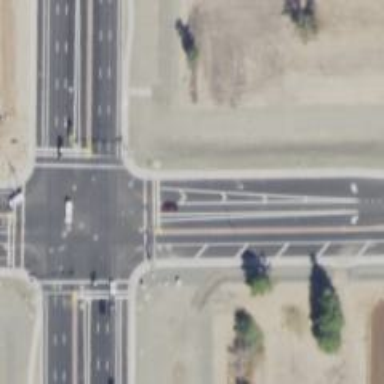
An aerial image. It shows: Solid stop line on the road marking.